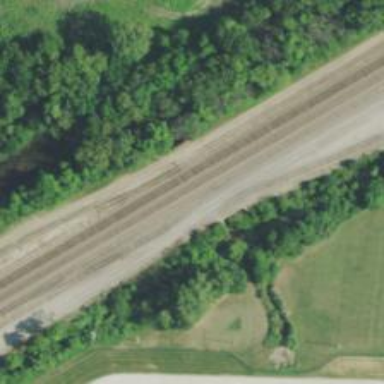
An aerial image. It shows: Railway siding for service.